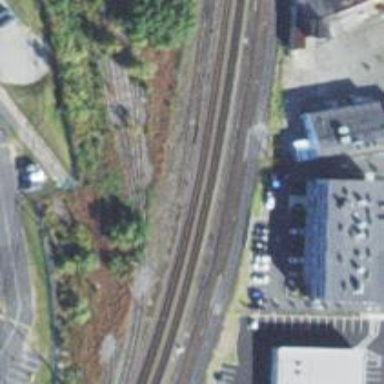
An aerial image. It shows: Disused railway.